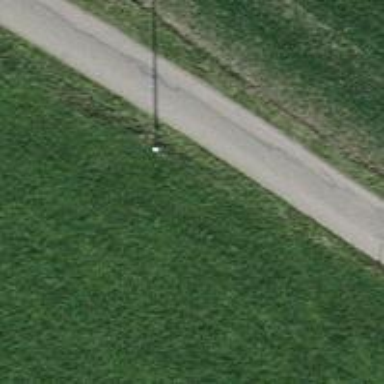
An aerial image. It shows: Communication pole.